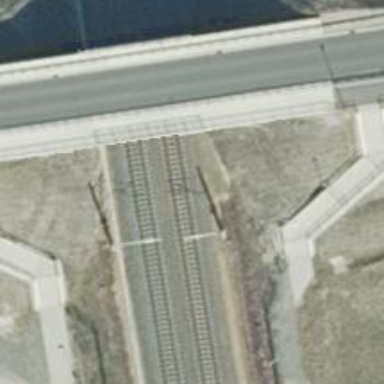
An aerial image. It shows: Milestone along the railway track with catenary mast.